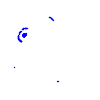
Particle: kaon